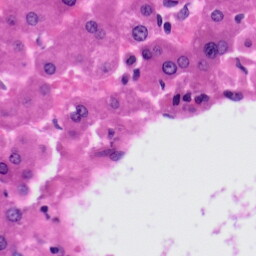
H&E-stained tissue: Liver